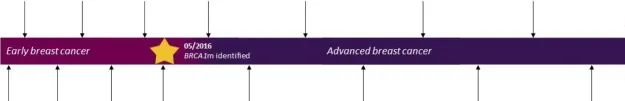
Case report timeline. 1L, first line; 2L, second line; 3L, third line.
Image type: chart (chart)